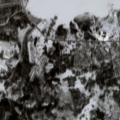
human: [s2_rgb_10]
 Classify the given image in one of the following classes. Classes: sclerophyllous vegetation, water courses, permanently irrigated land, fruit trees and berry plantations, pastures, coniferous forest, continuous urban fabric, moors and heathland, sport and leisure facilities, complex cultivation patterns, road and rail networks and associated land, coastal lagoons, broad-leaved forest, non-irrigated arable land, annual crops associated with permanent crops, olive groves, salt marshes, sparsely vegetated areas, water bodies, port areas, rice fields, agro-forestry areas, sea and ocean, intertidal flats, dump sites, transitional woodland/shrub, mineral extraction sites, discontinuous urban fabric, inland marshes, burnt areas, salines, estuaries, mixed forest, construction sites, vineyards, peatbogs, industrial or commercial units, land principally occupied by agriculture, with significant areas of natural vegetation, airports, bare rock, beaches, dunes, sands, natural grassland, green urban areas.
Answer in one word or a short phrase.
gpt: coniferous forest, mixed forest, transitional woodland/shrub, water bodies